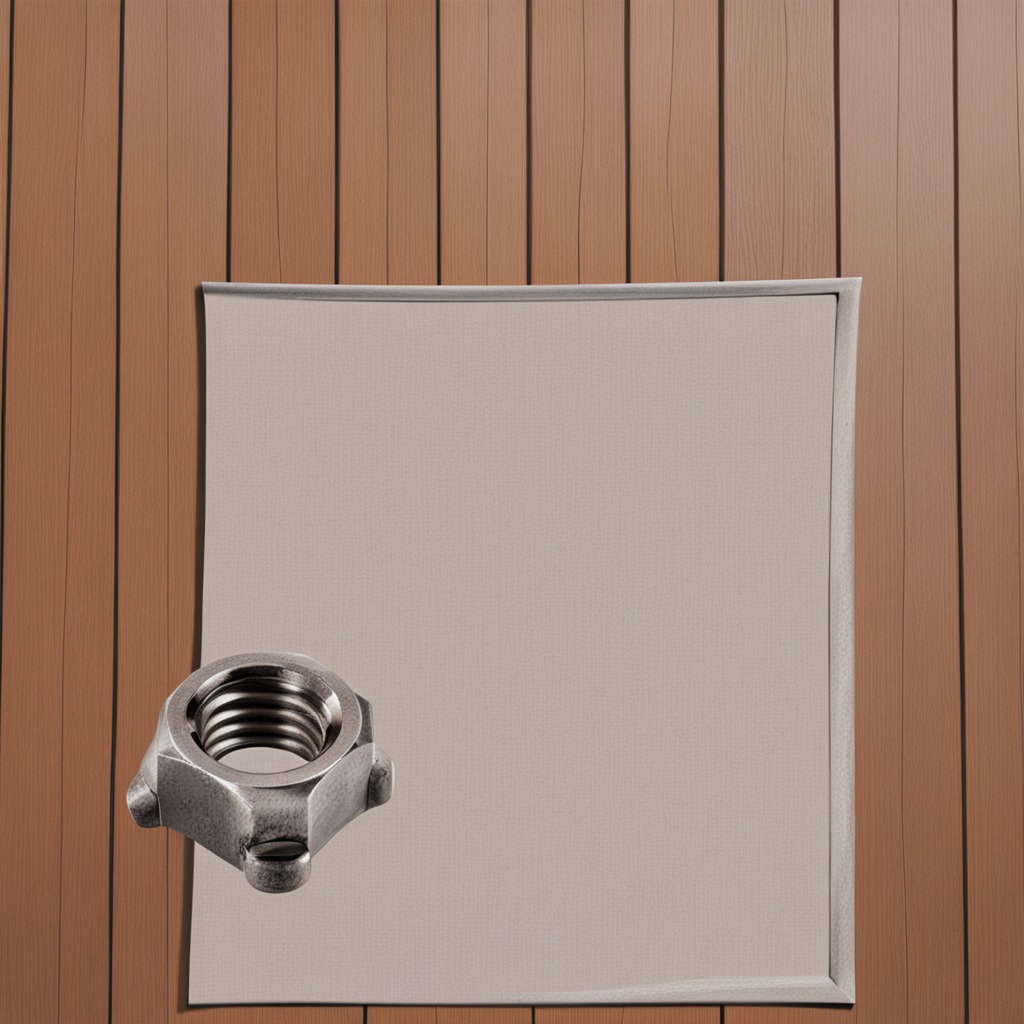
A metal nut lying on a wooden table in an outdoor workshop during daytime bright natural light soft shadows worn but beneath the cloth.